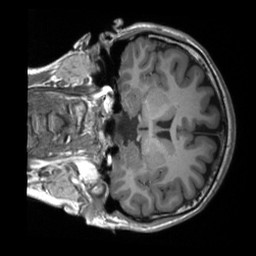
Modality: T1w
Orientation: coronal
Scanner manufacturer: siemens
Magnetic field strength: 3 T
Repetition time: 2 s
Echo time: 0.0023 s